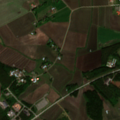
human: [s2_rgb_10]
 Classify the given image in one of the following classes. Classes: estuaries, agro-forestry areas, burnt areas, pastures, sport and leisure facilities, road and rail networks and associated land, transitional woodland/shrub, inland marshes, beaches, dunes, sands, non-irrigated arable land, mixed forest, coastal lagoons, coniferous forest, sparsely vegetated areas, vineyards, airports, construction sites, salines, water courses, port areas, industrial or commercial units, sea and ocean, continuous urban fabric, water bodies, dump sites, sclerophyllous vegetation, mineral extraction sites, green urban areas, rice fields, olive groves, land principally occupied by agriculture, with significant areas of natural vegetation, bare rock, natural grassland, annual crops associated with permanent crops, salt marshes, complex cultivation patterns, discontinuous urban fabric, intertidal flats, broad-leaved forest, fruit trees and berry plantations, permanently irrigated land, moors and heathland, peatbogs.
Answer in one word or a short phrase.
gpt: discontinuous urban fabric, non-irrigated arable land, land principally occupied by agriculture, with significant areas of natural vegetation, coniferous forest, mixed forest